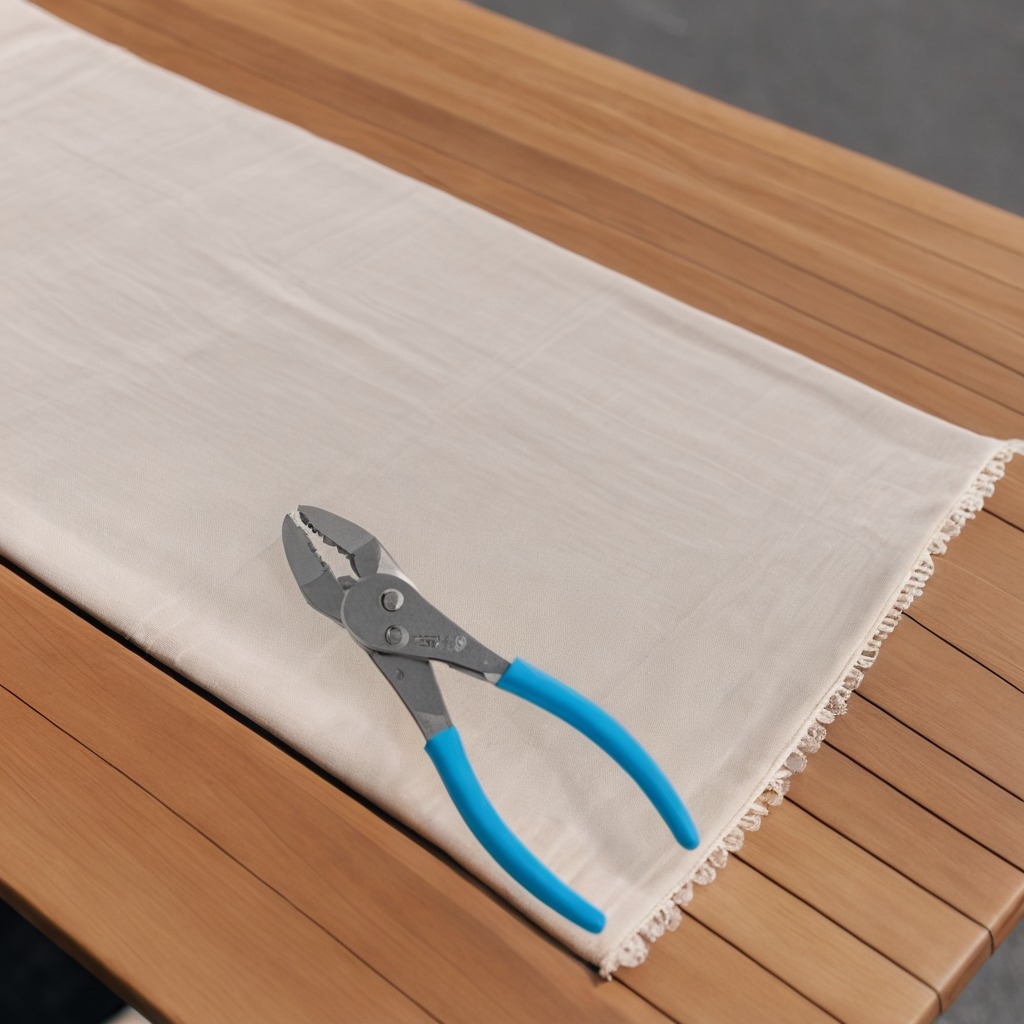
A plier lying on the wooden table in an outdoor workshop during daytime bright natural light soft shadows worn but beneath the cloth